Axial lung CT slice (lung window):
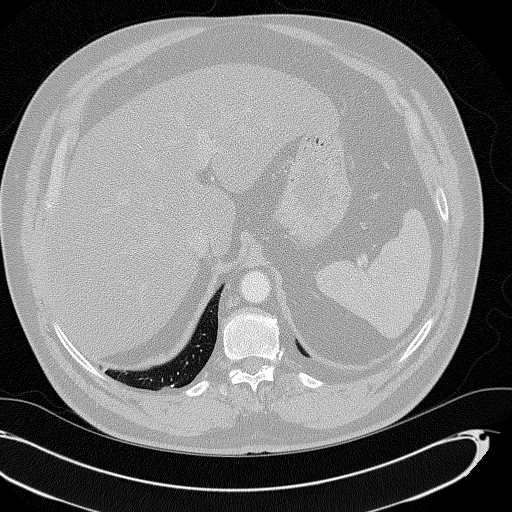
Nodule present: no